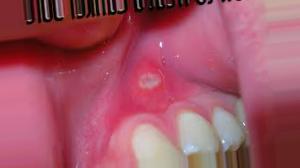
Condition: Mouth Ulcer